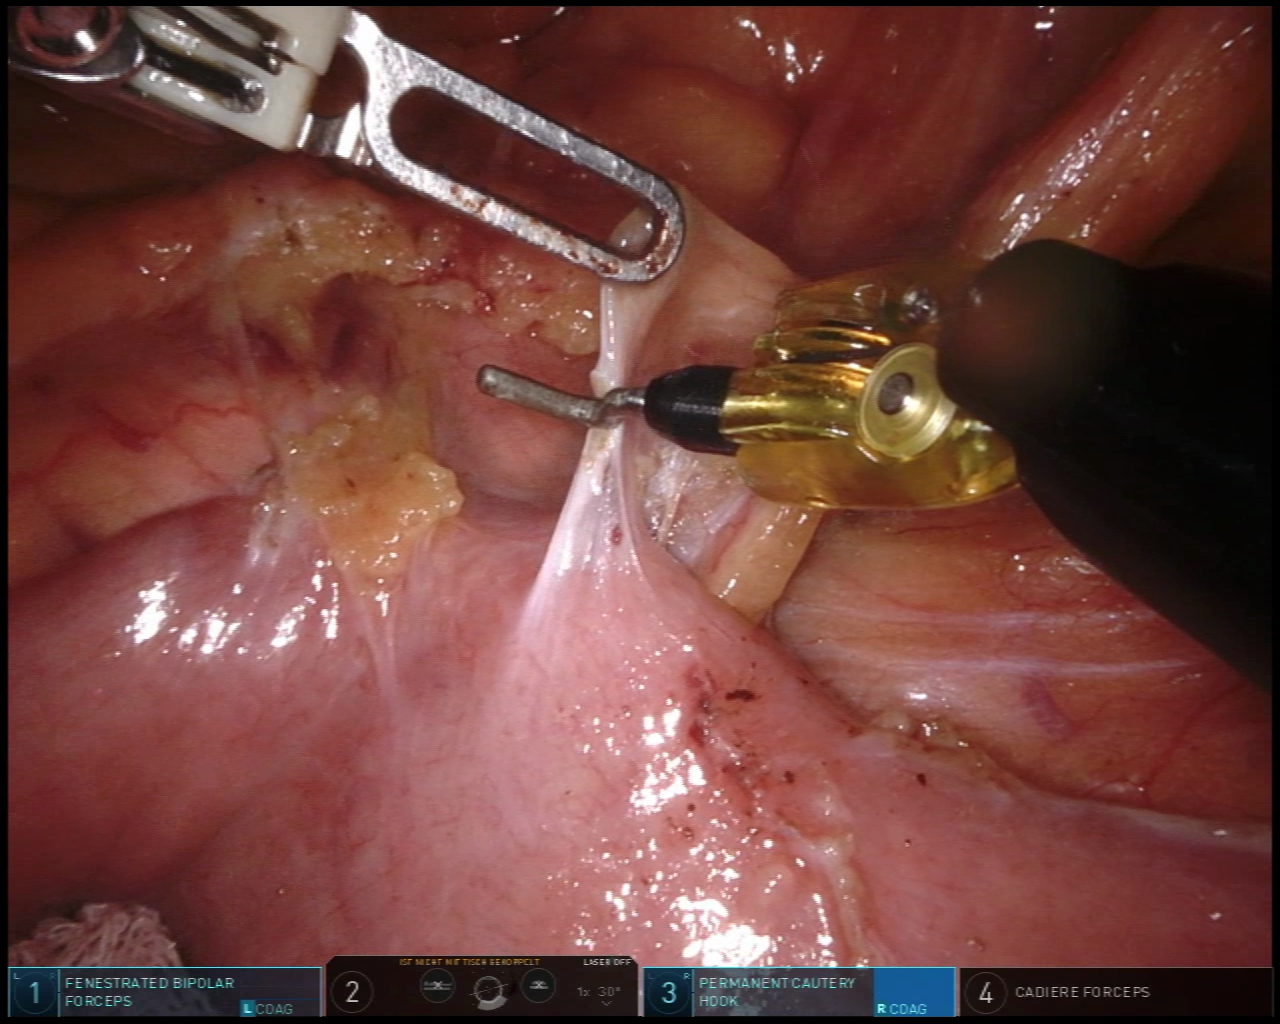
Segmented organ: pancreas
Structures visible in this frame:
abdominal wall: no
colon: no
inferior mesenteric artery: no
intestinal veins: no
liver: no
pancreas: yes
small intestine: yes
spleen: no
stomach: no
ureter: no
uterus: no
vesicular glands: no